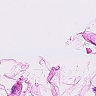
Metastatic tissue present: no